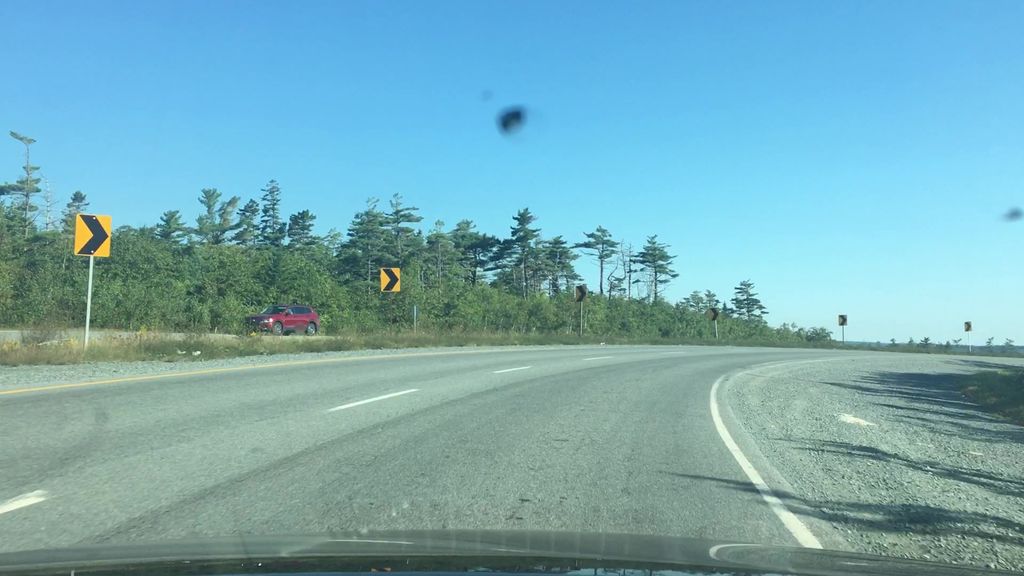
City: halifax